Aerial crown-view tile of a tropical tree (Barro Colorado Island, Panama), acquired 20241112:
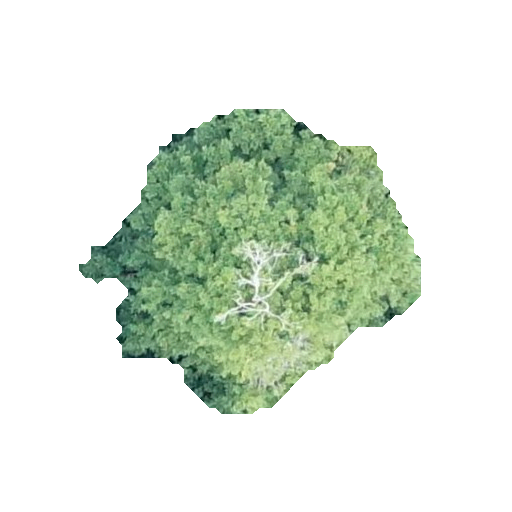
Species: Alseis blackiana
GBIF accepted scientific name: Alseis blackiana
Crown area: 102.407 m²